Question: I have created a query that gets two values. It outputs the correct values but now i want to add these values together to get one value in a column named "Total Cost". Is this possible if "Total Cost" is not a column in my tables?
Here is the query i used:
'''
SELECT ROUND(SUM(drugcost_cost),0) FROM drugcost UNION SELECT ROUND(SUM(operation_cost),0) FROM operation
'''

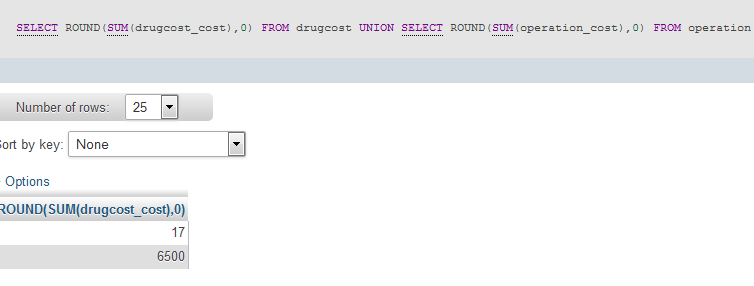
Answer: Do this with subqueries:
'''
SELECT d.dcost, o.ocost, (d.dcost + o.ocost) as totalcost
FROM (SELECT ROUND(SUM(drugcost_cost),0) as dcost FROM drugcost) d CROSS JOIN
(SELECT ROUND(SUM(operation_cost),0) as ocost FROM operation) o;
'''
By the way, your query is an excellent example of why you should always use 'union all' you really know why you want 'union' instead. If the values from the two subqueries are the same, then 'union' will remove duplicates -- and you will get only one row.